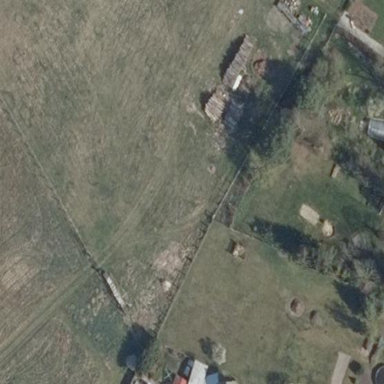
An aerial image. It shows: Fence surrounding meadow.